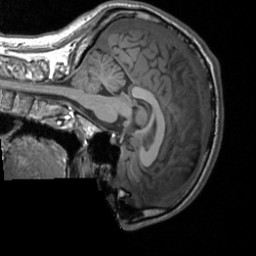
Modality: T1w
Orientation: sagittal
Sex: male
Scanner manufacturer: siemens
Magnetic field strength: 3 T
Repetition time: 1.9 s
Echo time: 0.00226 s